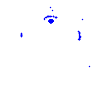
Particle: electron